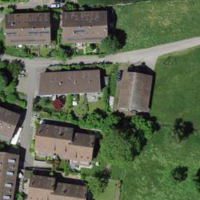
EUNIS habitat code: 55
Species observed at this site:
Epilobium hirsutum
Filipendula ulmaria